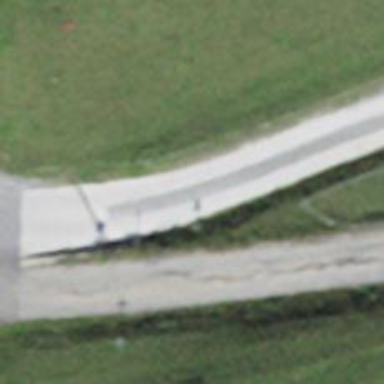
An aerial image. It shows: Unclassified road with concrete lanes.